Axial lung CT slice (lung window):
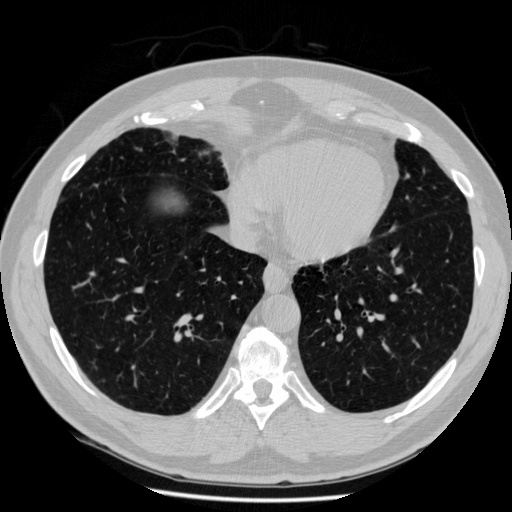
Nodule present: no